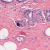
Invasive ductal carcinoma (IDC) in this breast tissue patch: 0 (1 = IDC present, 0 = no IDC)